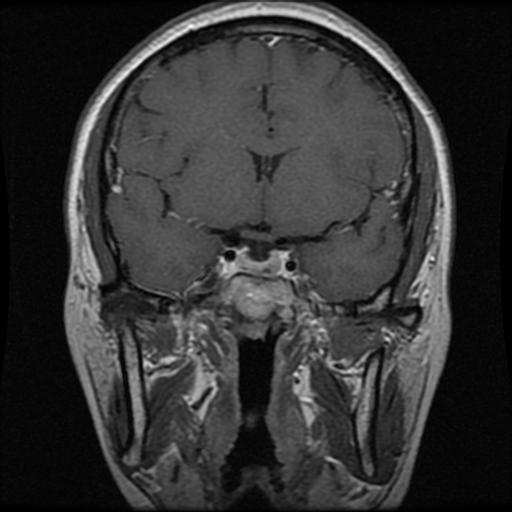
Label: pituitary